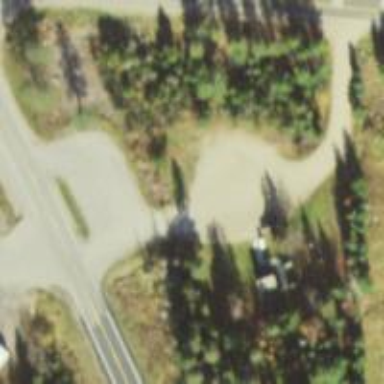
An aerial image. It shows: Rest area on the road.